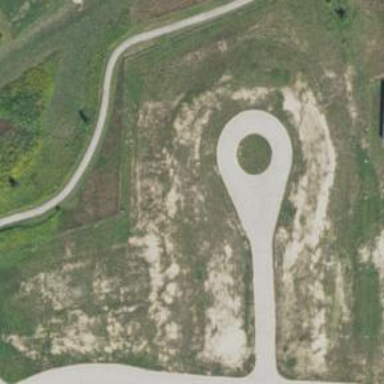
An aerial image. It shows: Turning loop on the road.